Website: macys
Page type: delivery-shipping
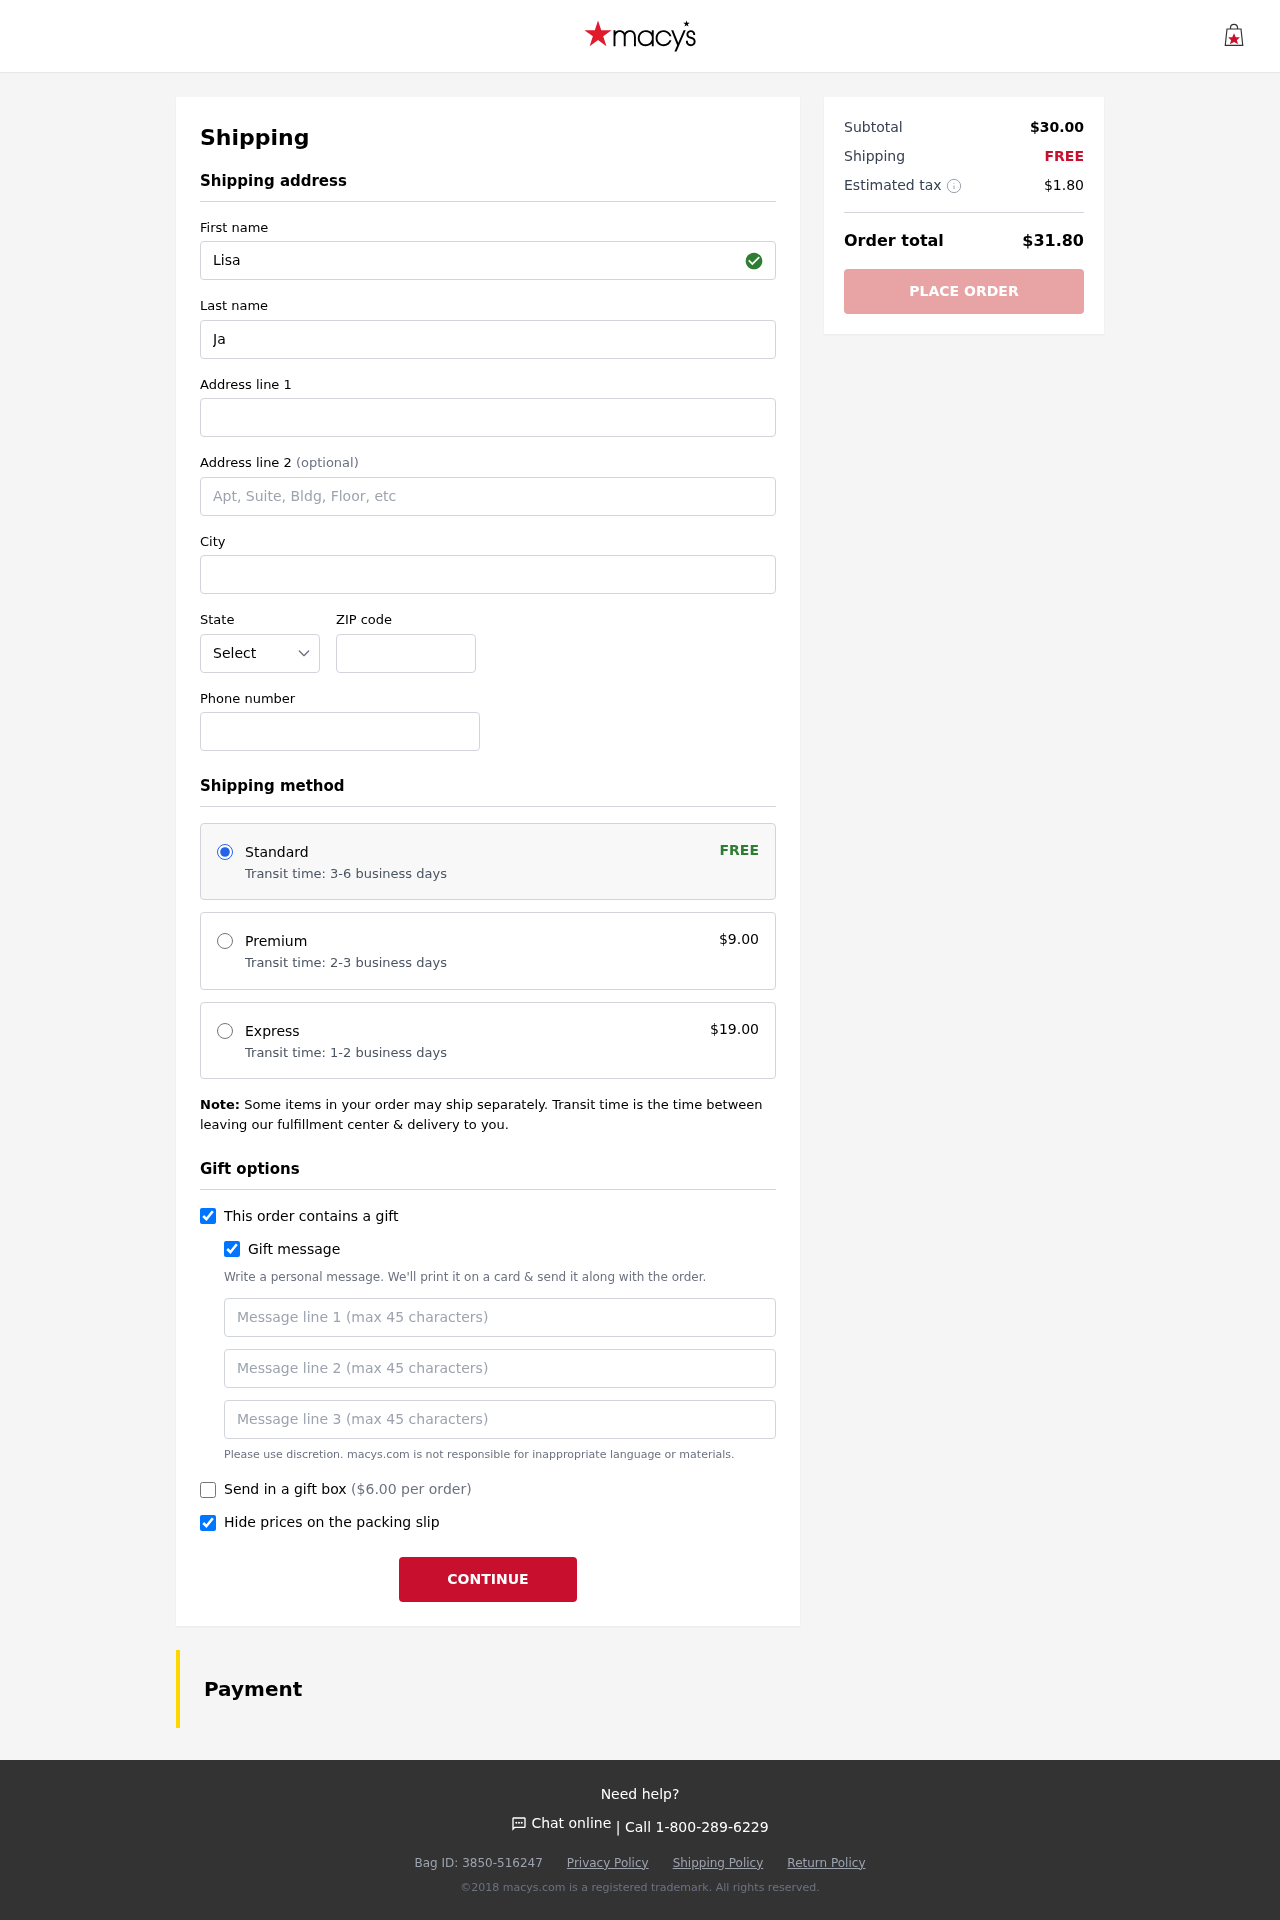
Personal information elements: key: PII_STATE_ABBR
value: IL
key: PII_FIRSTNAME
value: Lisa
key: PII_LASTNAME
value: Jackson
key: PII_STREET
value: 069 Tricia View Suite 526
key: PII_CITY
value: Wallacemouth
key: PII_POSTCODE
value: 19765
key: PII_PHONE
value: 2047251061
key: PII_GIFT_MESSAGE
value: Happy birthday to the amazing you! I saw this beautiful ring and thought it would be a perfect reminder of your strength and faith. Hope it brings you as much joy as you bring to everyone around you!  Lisa
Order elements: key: ORDER_SHIPPING_STANDARD
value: Transit time: 3-6 business days
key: ORDER_SHIPPING_COST
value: FREE
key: ORDER_SHIPPING_PREMIUM
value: Transit time: 2-3 business days
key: ORDER_SHIPPING_PREMIUM_PRICE
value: $9.00
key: ORDER_SHIPPING_EXPRESS
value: Transit time: 1-2 business days
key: ORDER_SHIPPING_EXPRESS_PRICE
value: $19.00
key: ORDER_GIFT_BOX_PRICE
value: ($6.00 per order)
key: ORDER_SUBTOTAL
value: $30.00
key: ORDER_SHIPPING_COST2
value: FREE
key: ORDER_TAX
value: $1.80
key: ORDER_TOTAL
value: $31.80